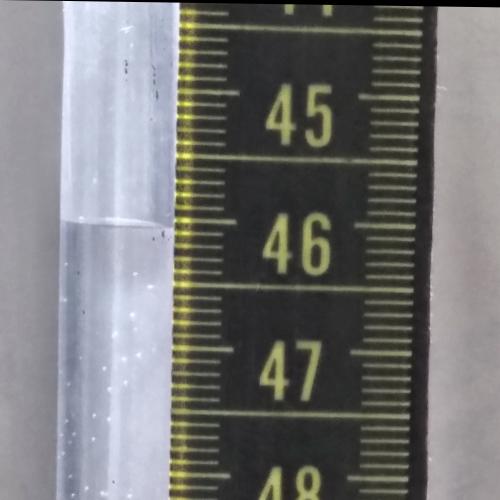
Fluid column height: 46.1 cm